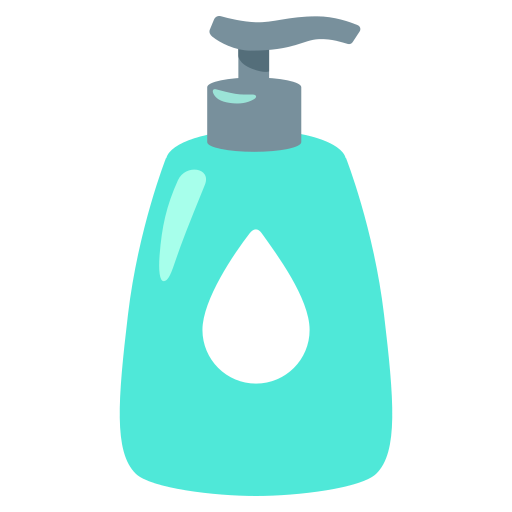
Emoji: 🧴